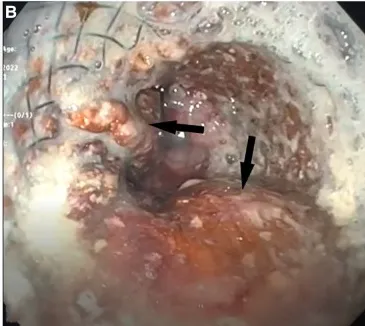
(B) EGDS performed after 7 months showing esophageal stent in place with fascia lata adipose tissue inside interstices (black arrows).
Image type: medical_photograph (skin_photograph)